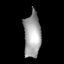
Tissue: lung
Cell type: Endothelial cells
Senescence score: 0.5791
Nuclear area (px): 741
Mean DAPI intensity: 161.196